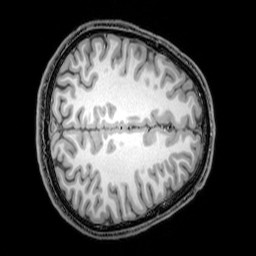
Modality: T1w
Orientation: axial
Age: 25
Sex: male
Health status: healthy
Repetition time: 0.081 s
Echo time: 0.037 s